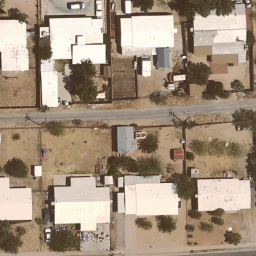
Label: residential